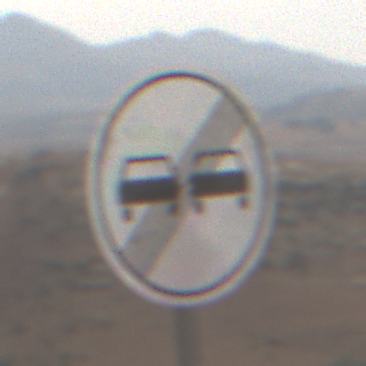
Verkehrszeichen: EndeUeberholverbot
Umgebung: Outdoor, Nature
Tageszeit: MorningAfternoon
Wetter: Overcast
Licht: Natural
Jahreszeit: NotSpecified
Kontrast: LowContrast